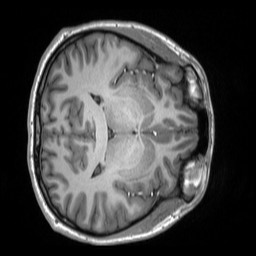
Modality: T1w
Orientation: axial
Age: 22
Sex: female
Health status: healthy
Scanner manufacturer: siemens
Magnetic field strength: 3 T
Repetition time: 2.53 s
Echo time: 0.00219 s